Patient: sex M, age 45
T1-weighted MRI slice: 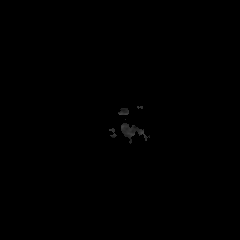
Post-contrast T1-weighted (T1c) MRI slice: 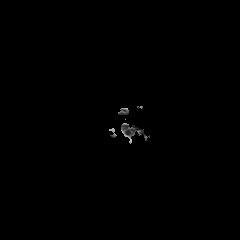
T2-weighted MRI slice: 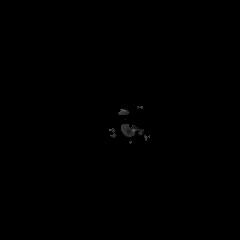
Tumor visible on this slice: no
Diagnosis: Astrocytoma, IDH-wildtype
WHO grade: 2